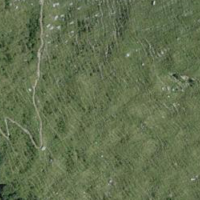
EUNIS habitat code: 26
Species observed at this site:
Ajuga pyramidalis